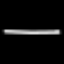
Label: line